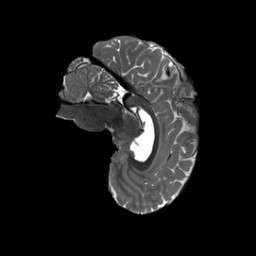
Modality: T2w
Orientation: sagittal
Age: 20
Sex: male
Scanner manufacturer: siemens
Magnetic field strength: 3 T
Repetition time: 3.2 s
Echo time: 0.566 s